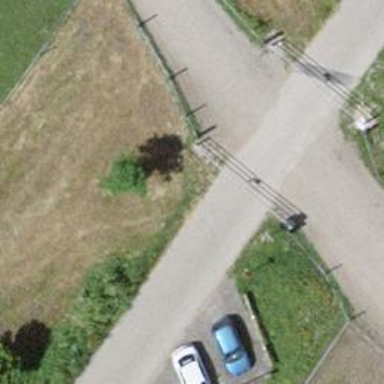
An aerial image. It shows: Swing gate barrier.